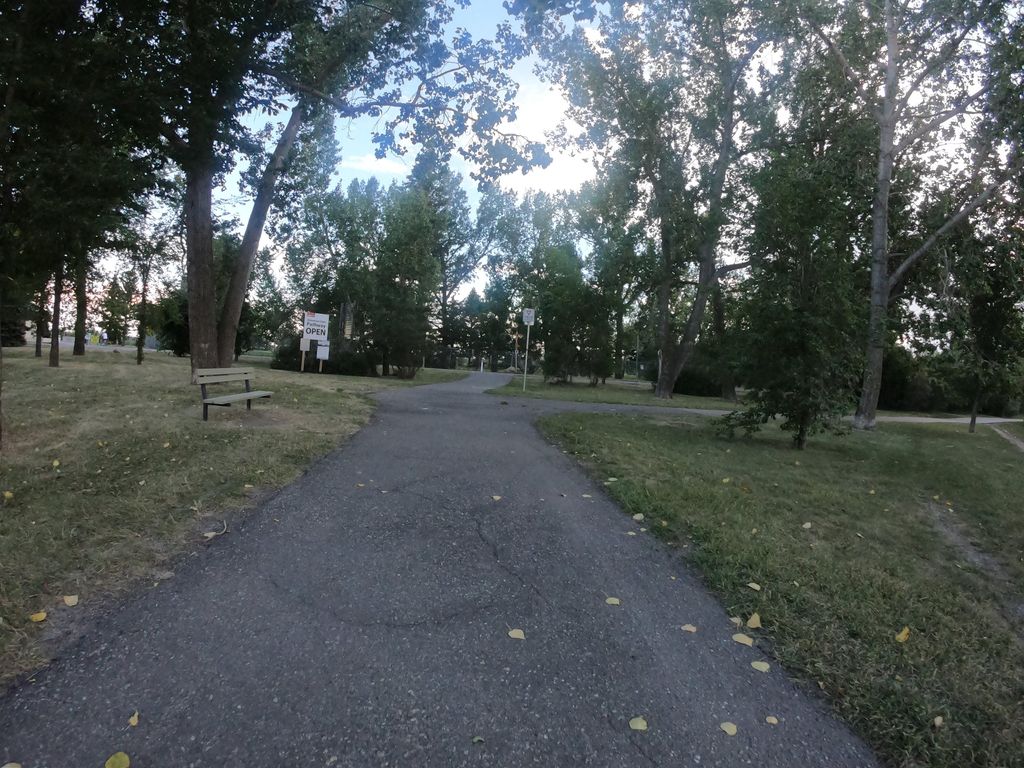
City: calgary